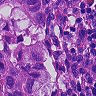
Metastatic tissue present: yes